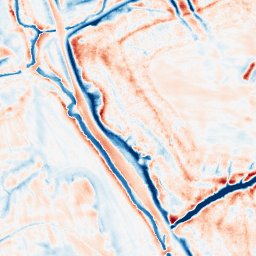
Category: edge_preserving
Decomposition family: bilateral
Decomposition parameters: d: 21
sigma_color: 50
sigma_space: 50
Upsampling method: bicubic_3x
Upsampling parameters: scale: 3
Upsampling scale: 3